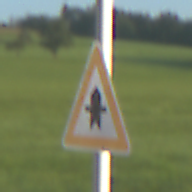
Verkehrszeichen: Vorfahrt
Umgebung: Outdoor, Nature
Tageszeit: MorningAfternoon
Wetter: Clear
Licht: Natural
Jahreszeit: NotSpecified
Kontrast: HighContrast